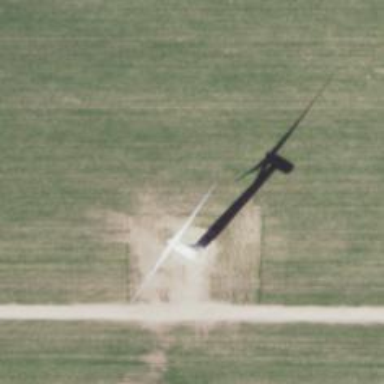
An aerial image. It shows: Wind turbine generator that utilizes wind as its source for generating electricity. It is of the horizontal axis type.